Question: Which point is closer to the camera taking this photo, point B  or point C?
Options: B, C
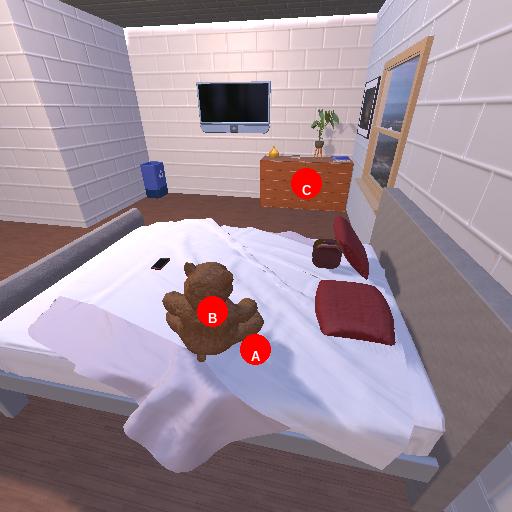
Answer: B